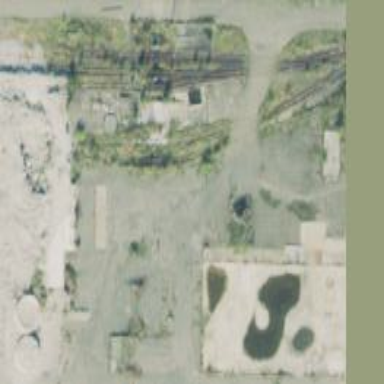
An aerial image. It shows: Rail spur service.